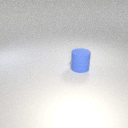
large blue rubber cylinder